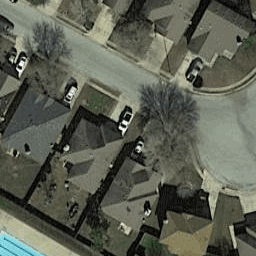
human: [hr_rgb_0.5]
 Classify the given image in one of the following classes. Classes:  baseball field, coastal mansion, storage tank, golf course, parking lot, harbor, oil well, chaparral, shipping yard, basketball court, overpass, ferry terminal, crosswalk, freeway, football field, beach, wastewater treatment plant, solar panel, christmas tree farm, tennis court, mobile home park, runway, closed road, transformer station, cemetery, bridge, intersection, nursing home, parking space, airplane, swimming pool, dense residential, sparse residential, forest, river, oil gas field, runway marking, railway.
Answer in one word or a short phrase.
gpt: dense residential